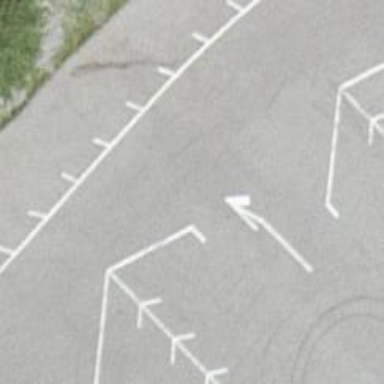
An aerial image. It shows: Asphalt parking aisle road for service vehicles.